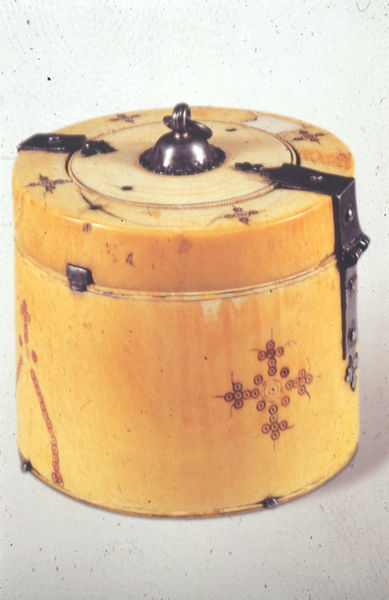
Titel: Pyxis
Standort: Doha (Katar)
Institution: Museum of Islamic Art
Schlagwörter: weiß, gelb, ocker, blume, braun, grau, holz, licht, schmuck, schwarz, zeichnung, rot, beige, muster, ornament, zylinder, alt, silber, stein, horn, knopf, kreis, rund, topf, bein, farbig, hellbraun, kette, risse, farbe, rind, rand, material, dekor, ornamente, verzierung, kerze, metall, nägel, ring, foto, fotografie, photographie, punkte, griff, eisen, deckel, gefäß, messing, dose, kreuz, punkt, kreise, hutschachtel, kiste, schachtel, fass, gravur, intarsien, photo, scharniere, knauf, kaputt, kreuze, farbfoto, scharnier, mittelalter, beschlag, käse, verschluß, schatulle, objekt, verzierungen, töpfchen, beschläge, schließe, verschlossen, öffnen, elfenbein, photografie, kreuzform, pickelhaube, behältnis, beschädigt, inhalt, schließen, pyxis, döschen, basalt, deckeldose, readymade, topff, jaune, zu, jauvre, schnanier, schmiedeeiserne beschläge, beschöag, gefääß